Question: I'm new on Magento and I have problems to show stock of configurable product. I have tried a lot of things that I found on Google, Stackoverflow, Magento Forums, but I failed. Here is the only solution that I cannot try:
> $_product is your configurable product.To get all its simple use :$_product->getTypeInstance(true)->getUsedProducts ( null, $_product);So you might have something like :foreach ($_product->getTypeInstance(true)->getUsedProducts ( null,
$_product) as $simple) {
$stock = Mage::getModel('cataloginventory/stock_item')->loadByProduct($simple)->getQty();
echo $simple->getName()." with size ".$simple->getSize()." have a stock of $stock";
echo ''; } I let you adapt to your precise needs and ask question if needed
My problem is: I don't know where I can apply this solution!

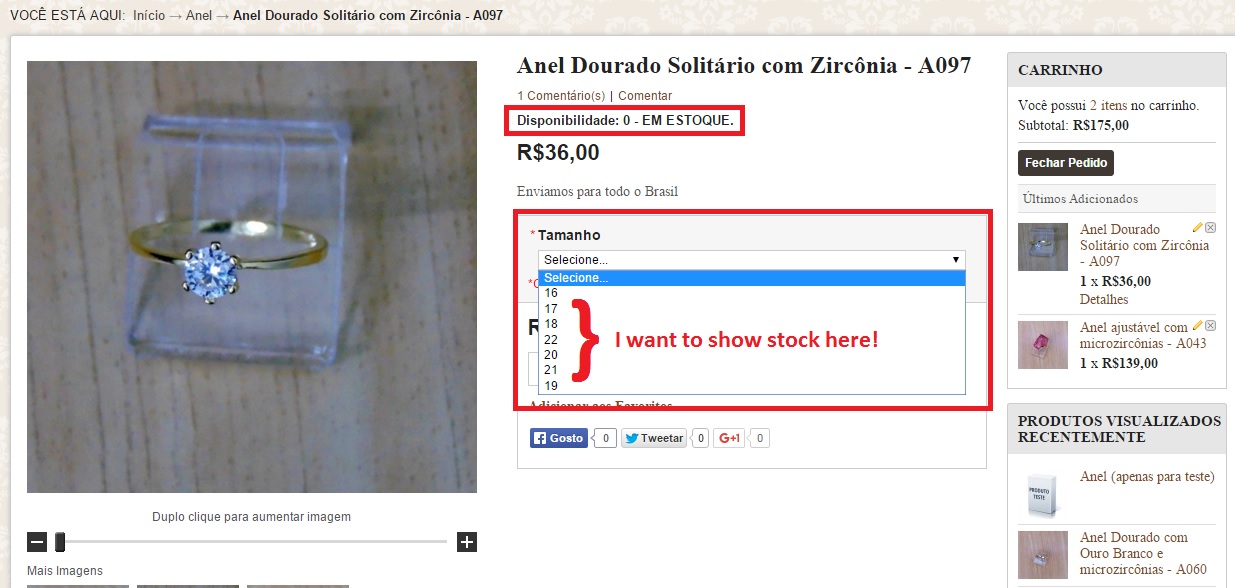
Answer: You need to perform two step to get this working however I have checked this with version 1.8 but hope it will work in your case also
step 1. copy file app/code/core/mage/catalog/block/product/view/type/configurable.php
And create a folder under app/code/local with same directory structure mage/catalog/block/product/view/type/configurable.php
Now find function name getJsonConfig in configuration.php file.
Go to following code
'''
$info['options'][] = array(
'id' => $value['value_index'],
'label' => $value['label'],
'price' => $configurablePrice,
'oldPrice' => $this->_prepareOldPrice($value['pricing_value'], $value['is_percent']),
'products' => $productsIndex,
);
'''
Before this code place below two lines of code
'''
$simpleproduct = Mage::getModel('catalog/product')->load($productsIndex);
$qty = (int)Mage::getModel('cataloginventory/stock_item')->loadByProduct($simpleproduct)->getQty();
'''
Here you can see that i'm getting product stock by product id, now in info option array code you have to add one parameter
'''
$info['options'][] = array(
'id' => $value['value_index'],
'label' => $value['label'],
'price' => $configurablePrice,
'oldPrice' => $this->_prepareOldPrice($value['pricing_value'], $value['is_percent']),
'products' => $productsIndex,
'qty' => $qty, // we are sending stock parameter so we can use it latter in drop down field
);
'''
step 2. Now go js/varian/configuration.js
find the following line
'''
if(allowedProducts.size()>0){
options[i].allowedProducts = allowedProducts;
element.options[index] = new Option(this.getOptionLabel(options[i], options[i].price), options[i].id);
'''
Place following line under this
'''
element.options[index].innerHTML += " Stock is :"+options[i].qty;
'''
that's it all about cheer
Let me know if you have any query